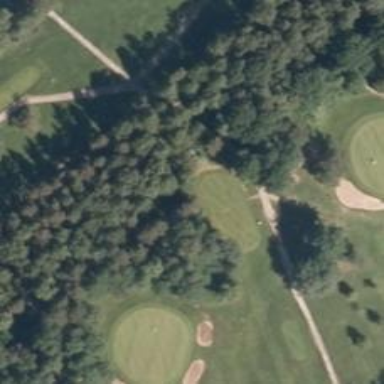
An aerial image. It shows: Golf tee.